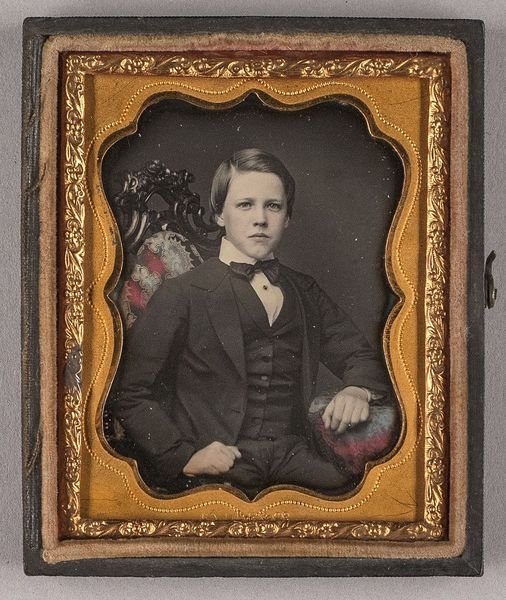
Titel: Porträt eines Jungen
Standort: Hamburg
Institution: Museum für Kunst und Gewerbe Hamburg
Schlagwörter: portrait, figur, junge, foto, fotografie, photographie, photo, etui, lichtbild, handkoloriert, daguerreotypie, bildwerke, angewandte und bildende kunst, hessische systematik, porträt, porträtfotografie, porträtphotographie, hüftbild, handkolorierung